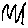
Label: zigzag